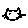
Label: cat